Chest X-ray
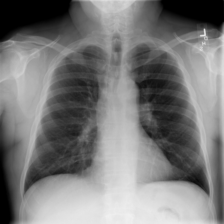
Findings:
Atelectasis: negative
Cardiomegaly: negative
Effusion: negative
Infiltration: negative
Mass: negative
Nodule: negative
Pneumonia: negative
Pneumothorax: negative
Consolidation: negative
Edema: negative
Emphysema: negative
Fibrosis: negative
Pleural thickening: negative
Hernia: negative